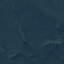
Land use / land cover: Forest